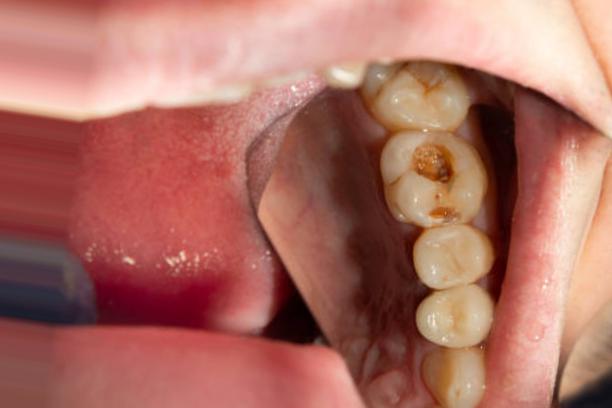
Condition: Caries